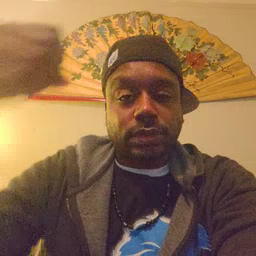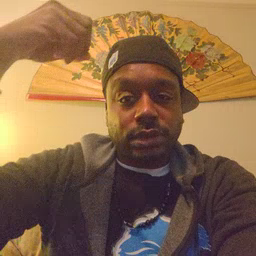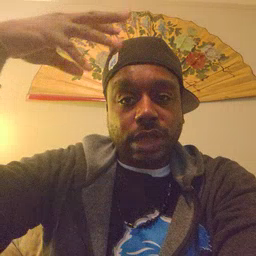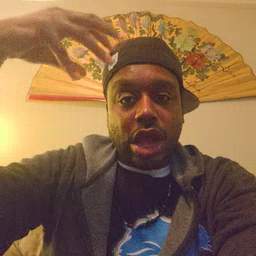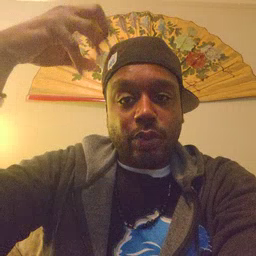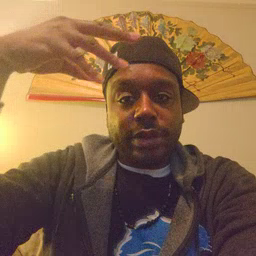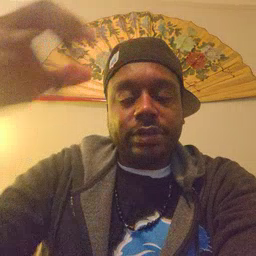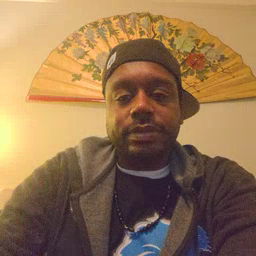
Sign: shower